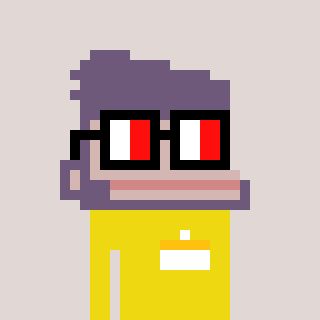
a pixel art character with square glasses with black frames and red eyes, a ape-shaped head and a yellow-colored body on a warm background